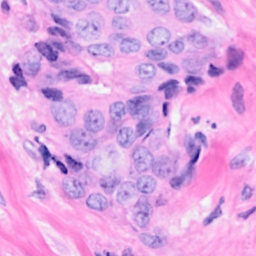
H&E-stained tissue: Breast